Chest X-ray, PA view. Patient: 24 years old, sex F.
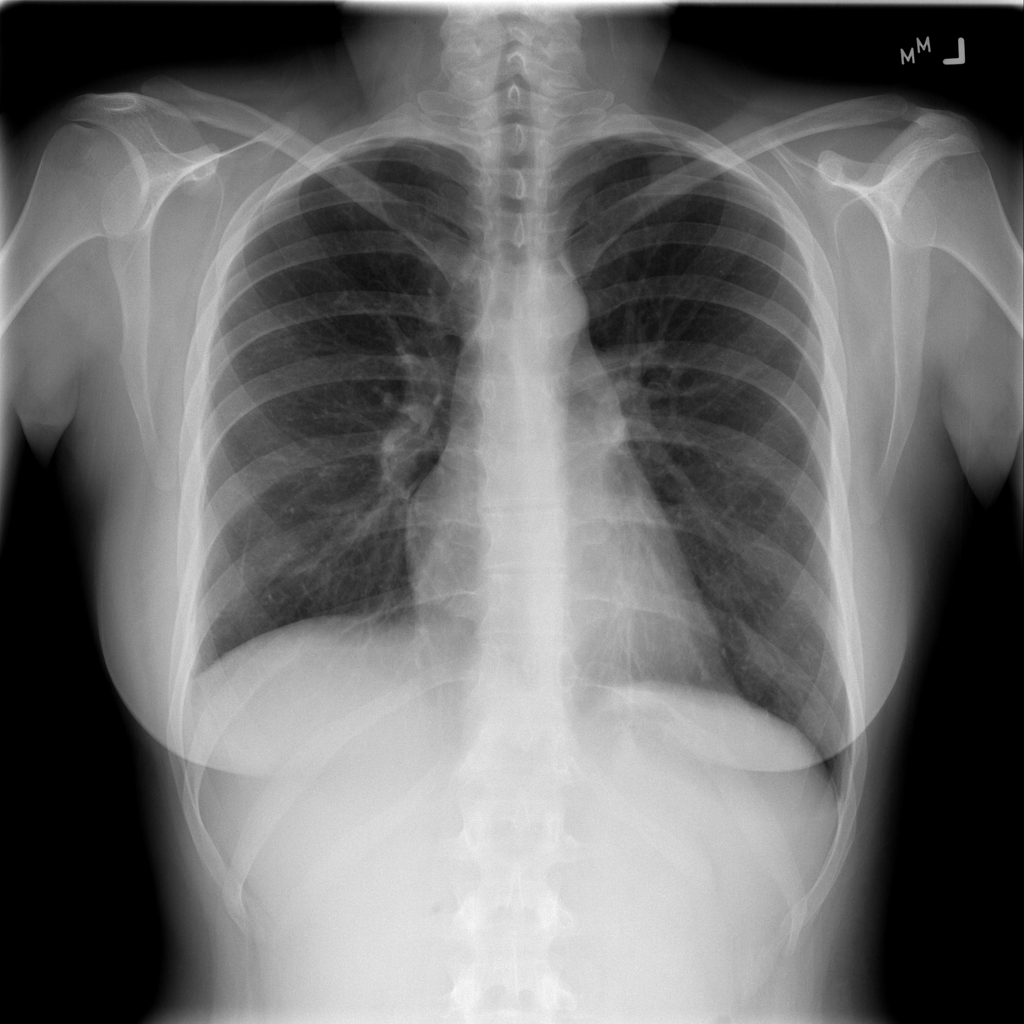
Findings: No Finding